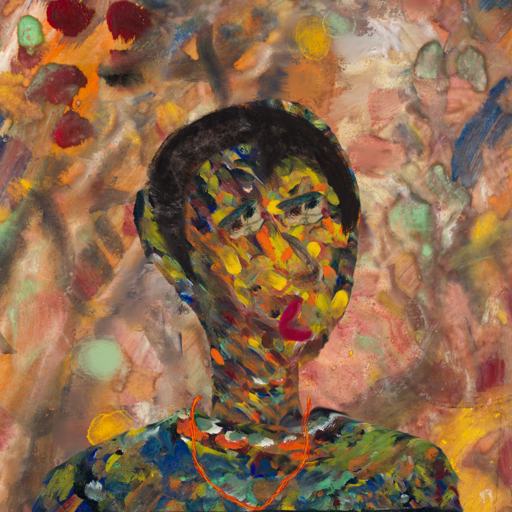
Background: Mother_And_Son_Mother, Head And Neck Side: An_Impression, Face Side: Pipe, Bust: An_Impression, Hair Side: Roy_Bahadur, Head Accessory: Blank, Second Necklace: Gypsy_Mother_2, Necklace: Blank, Baby: Blank